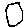
Label: hexagon